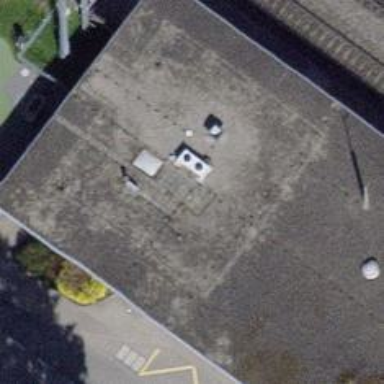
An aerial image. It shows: Kiosk located within building.